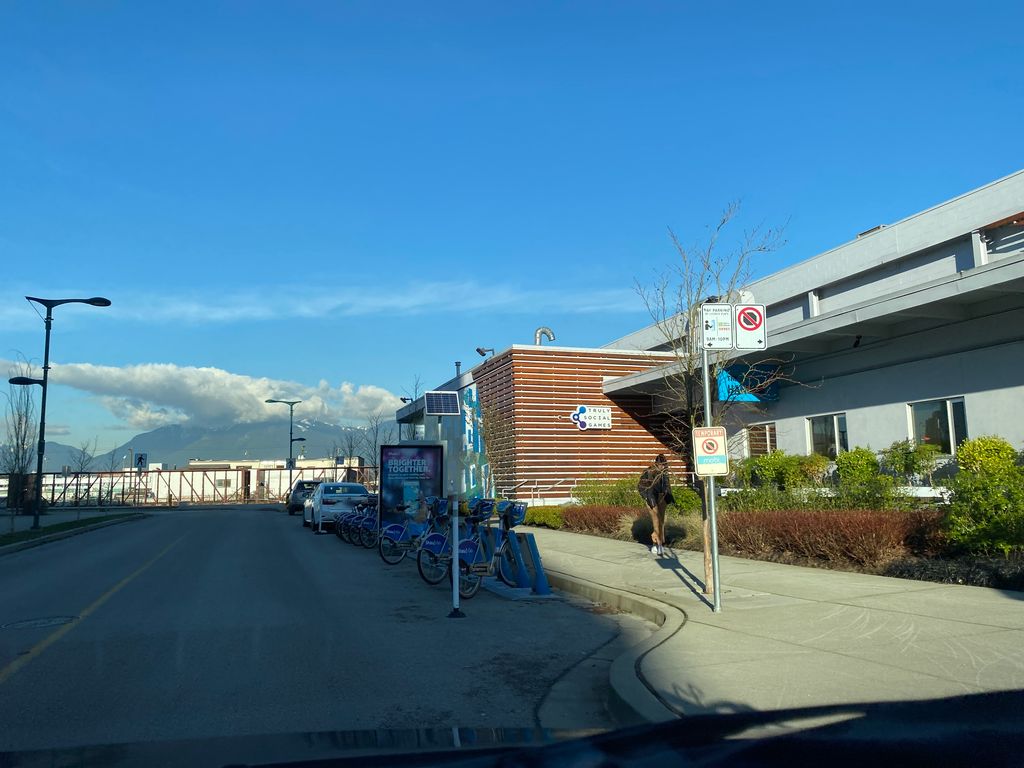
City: vancouver